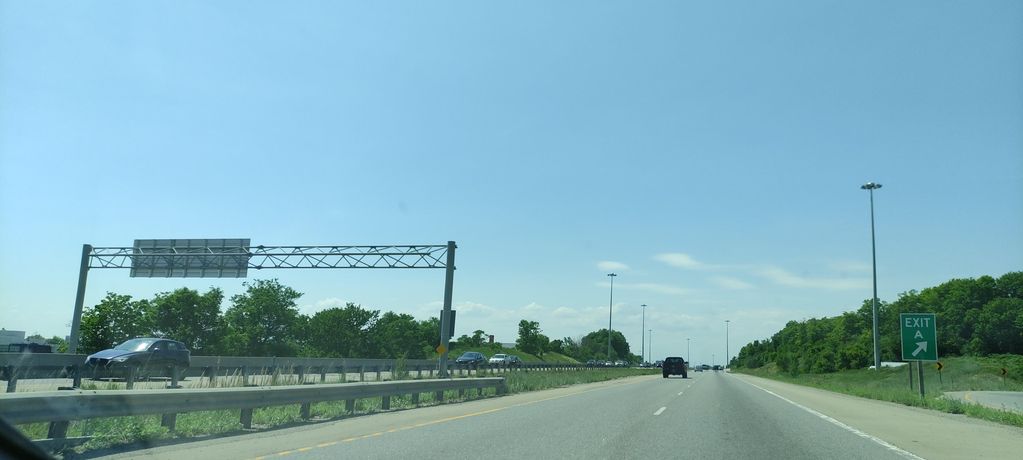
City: kitchener-waterloo